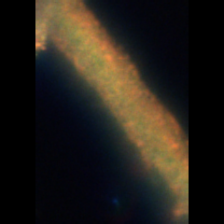
Taxon: Guinardia
Group: Diatoms